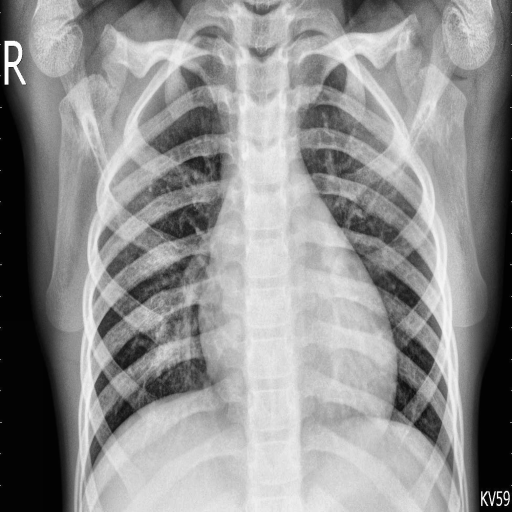
Finding: NORMAL